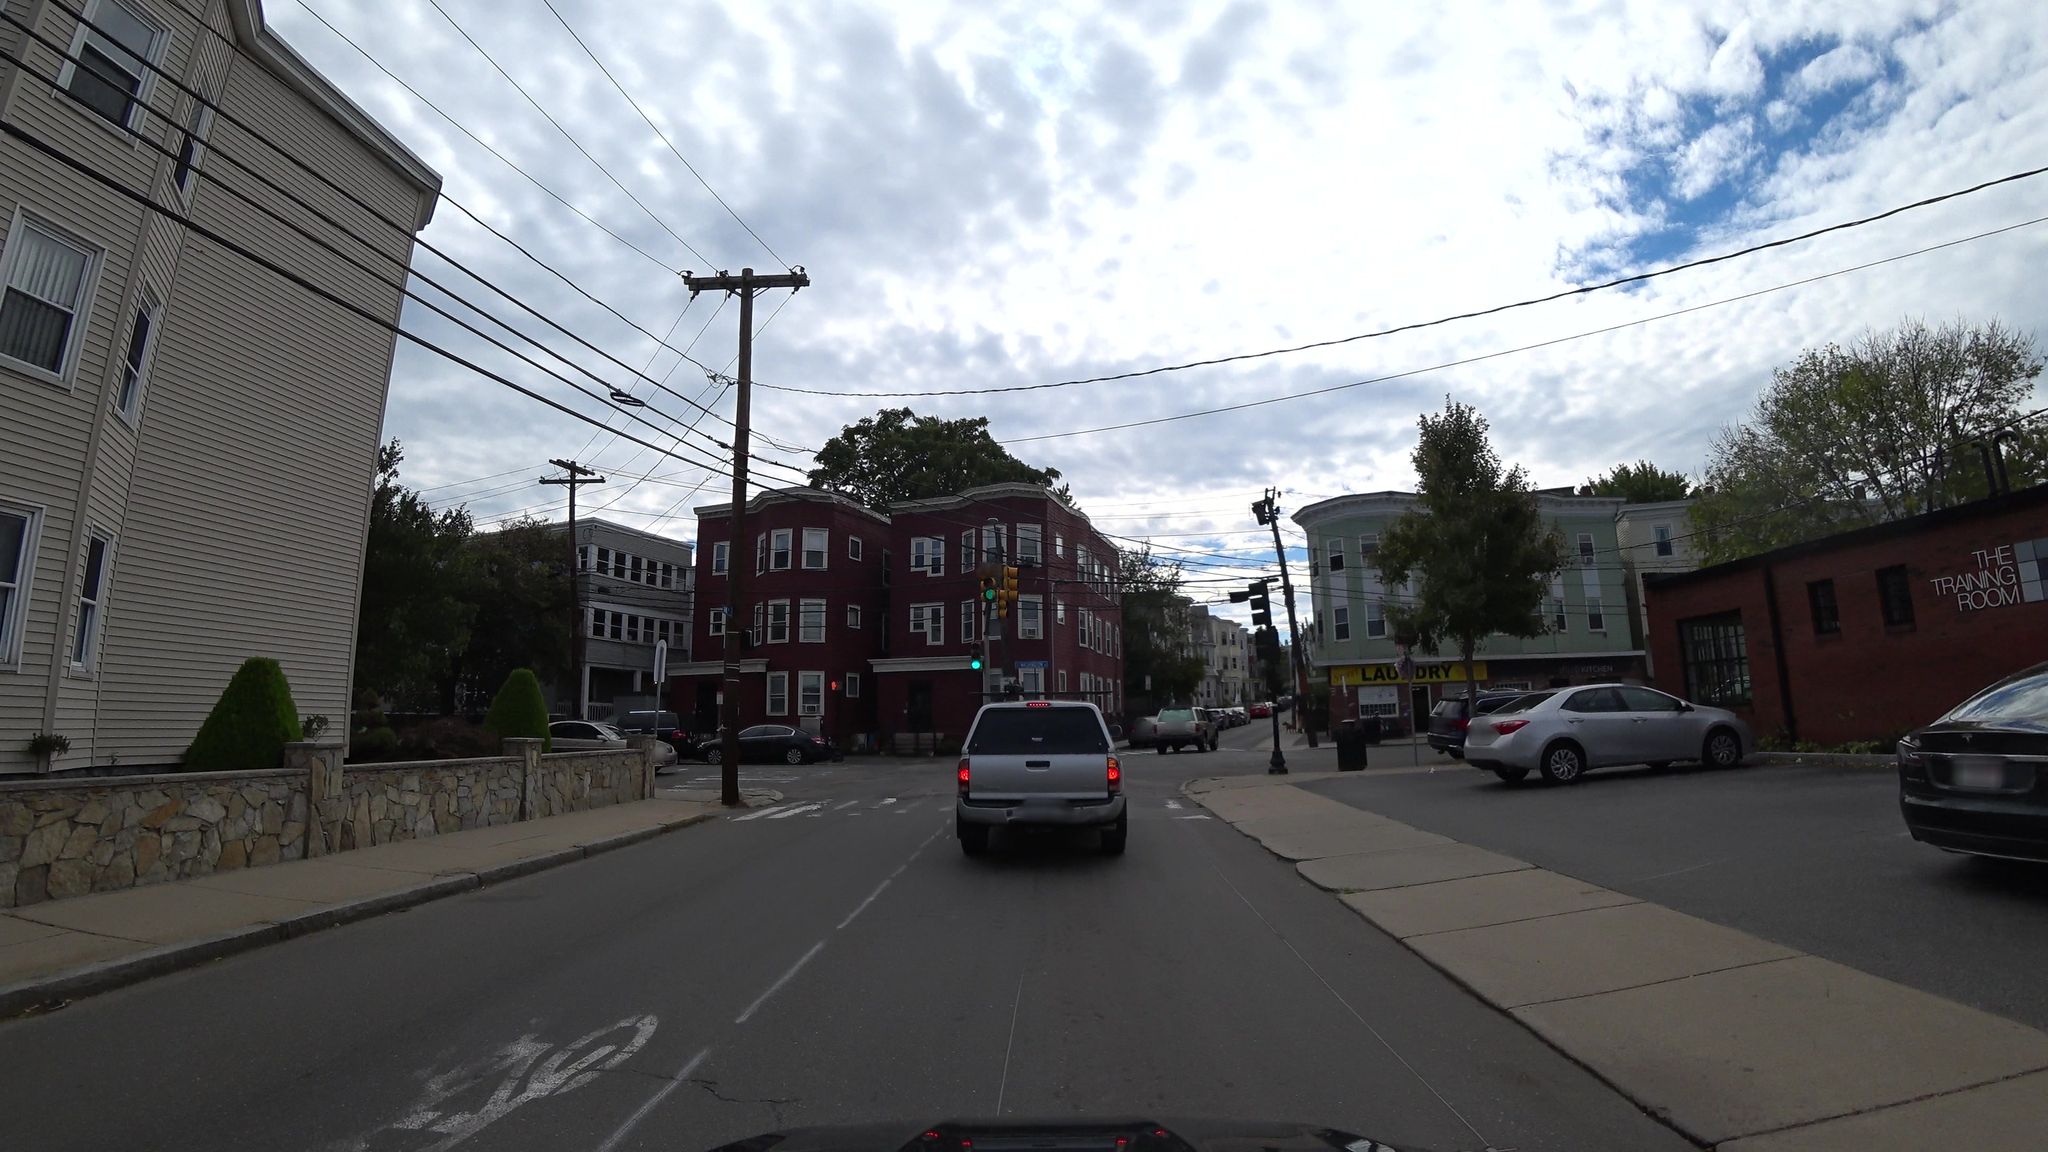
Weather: cloudy
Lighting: day
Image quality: good
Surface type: driving surface
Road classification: tertiary
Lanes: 2
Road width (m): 12.2
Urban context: urban centre
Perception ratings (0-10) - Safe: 4.93, Lively: 5.14, Beautiful: 4.64, Boring: 1.77, Depressing: 3.55, Wealthy: 5.76